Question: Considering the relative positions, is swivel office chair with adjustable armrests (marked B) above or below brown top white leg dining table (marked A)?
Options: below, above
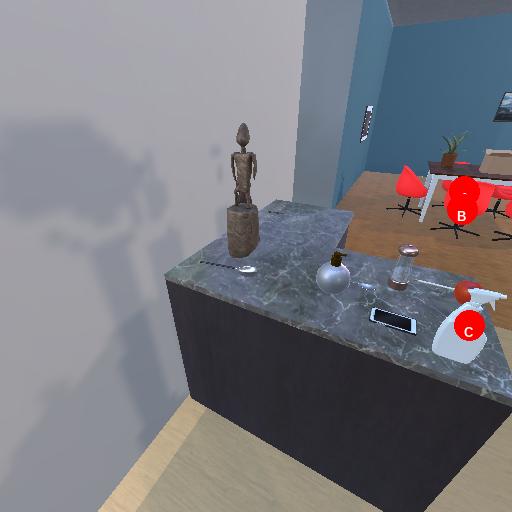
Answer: below